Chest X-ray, AP view. Patient: 43 years old, sex F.
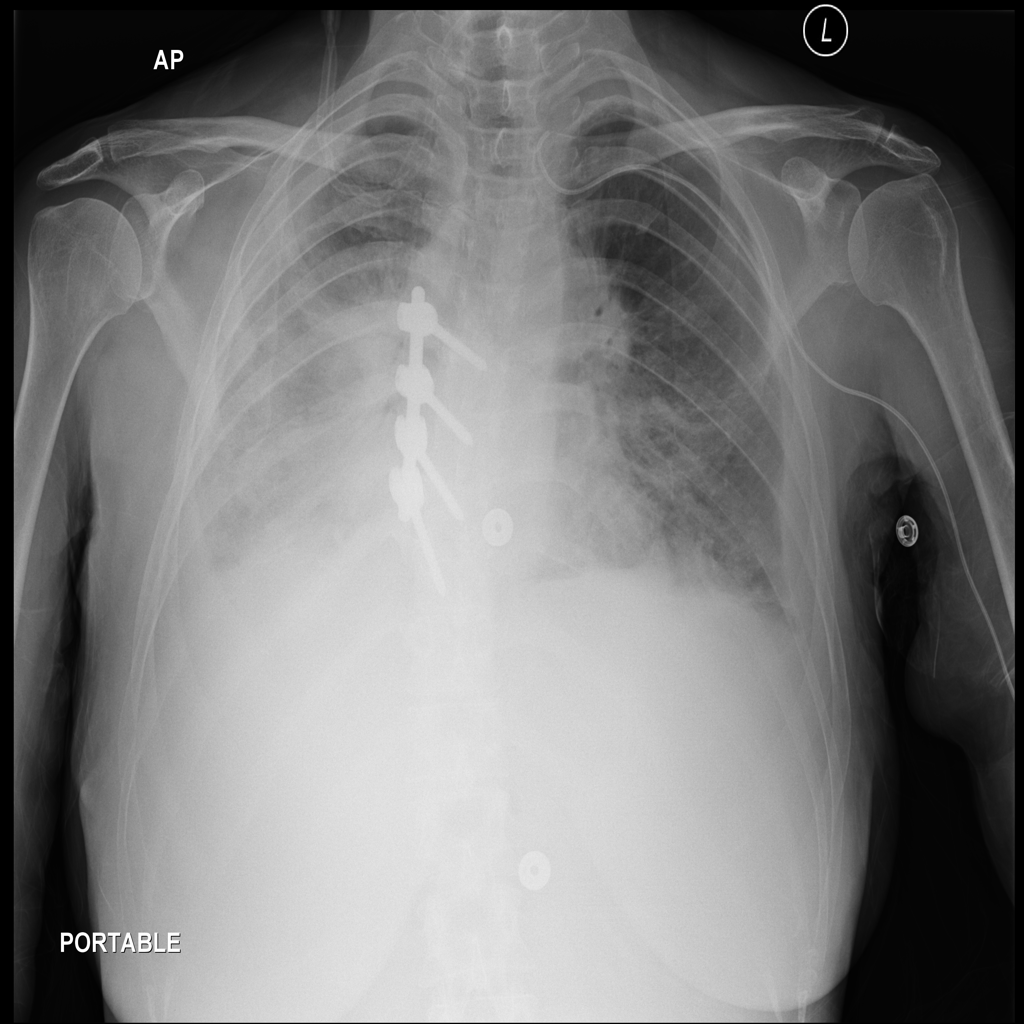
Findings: Effusion, Fibrosis